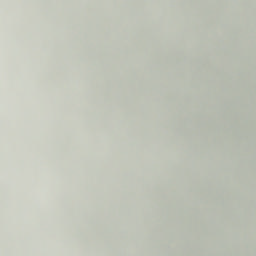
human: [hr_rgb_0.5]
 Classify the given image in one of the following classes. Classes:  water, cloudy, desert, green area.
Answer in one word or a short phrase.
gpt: cloudy